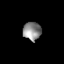
Tissue: prostate
Cell type: T cells
Senescence score: 0.2769
Nuclear area (px): 324
Mean DAPI intensity: 139.315